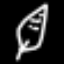
Label: leaf